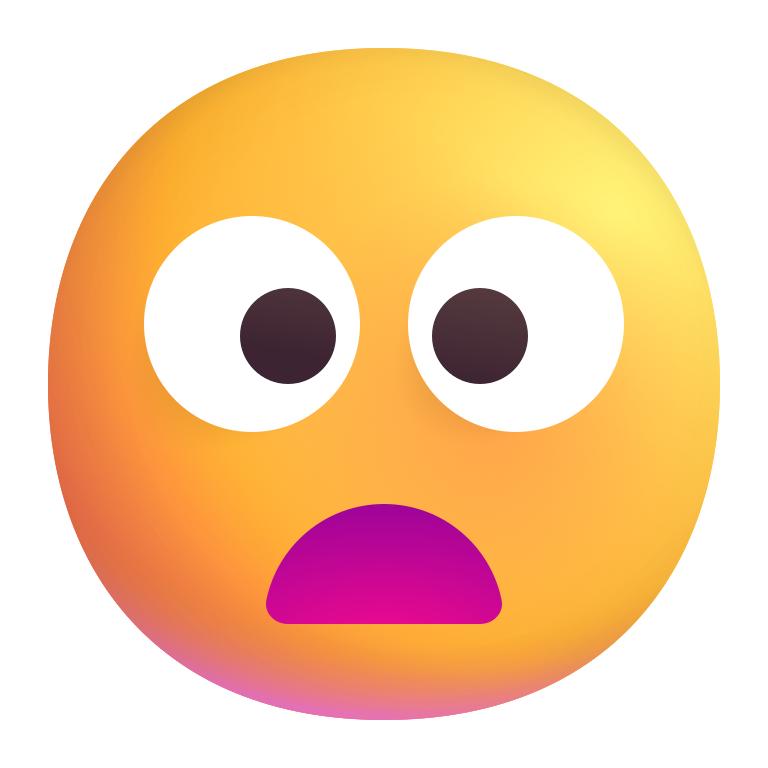
frowning face with open mouth color